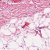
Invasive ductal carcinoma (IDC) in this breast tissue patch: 0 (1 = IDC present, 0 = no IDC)